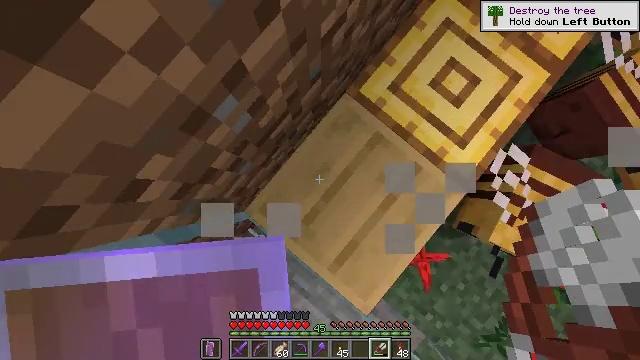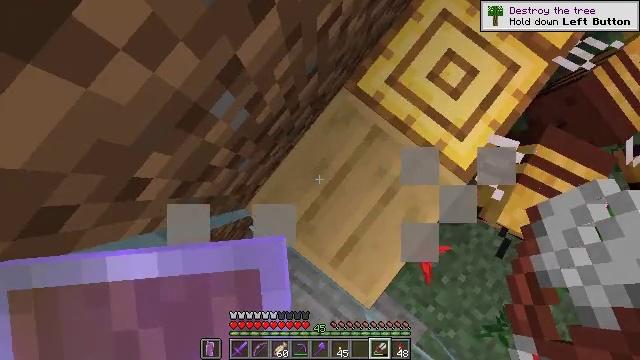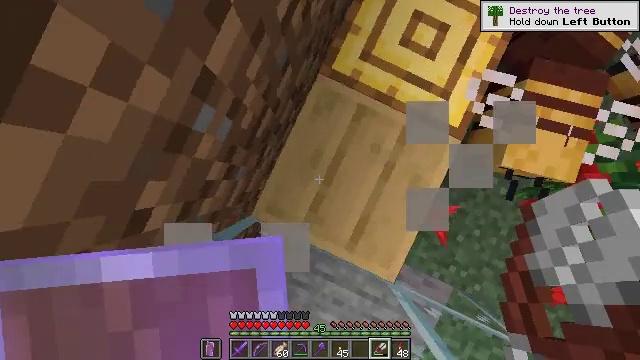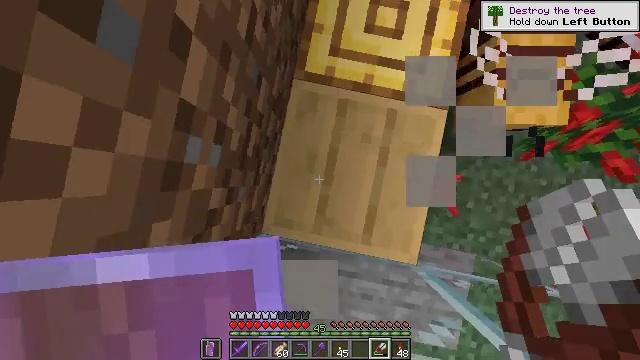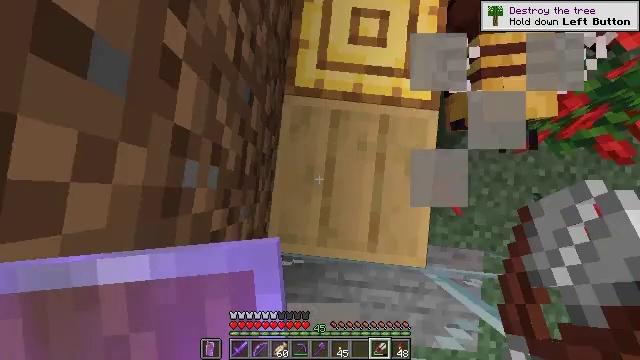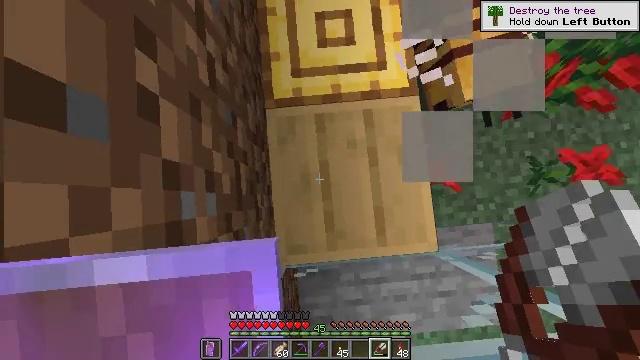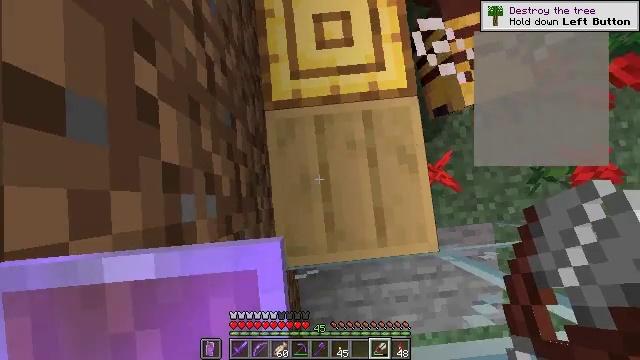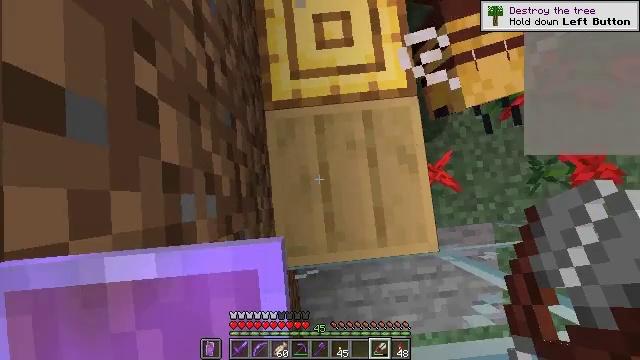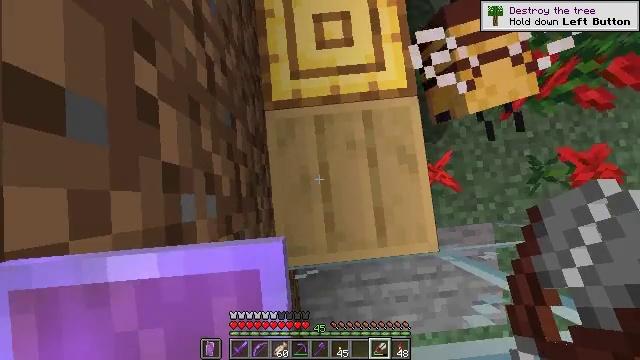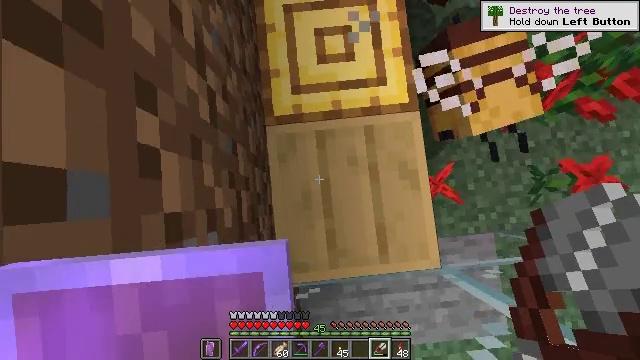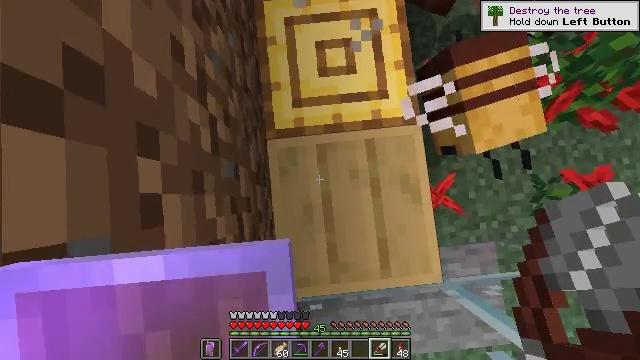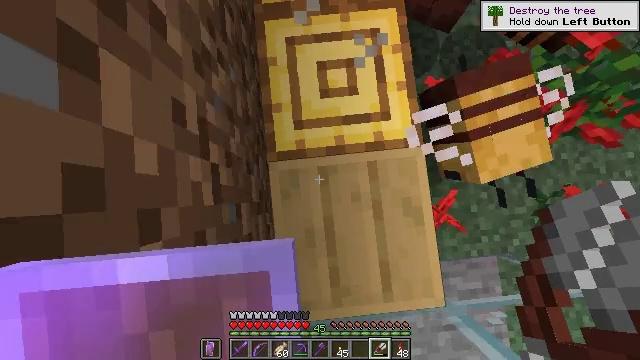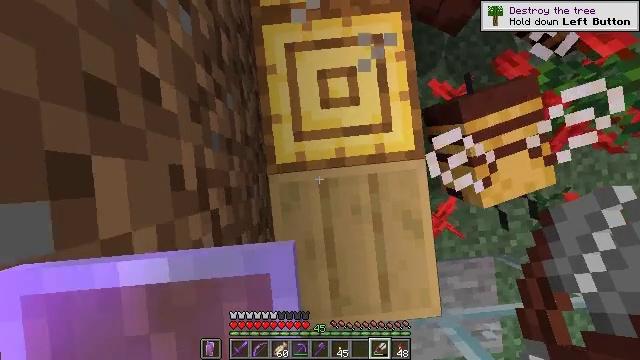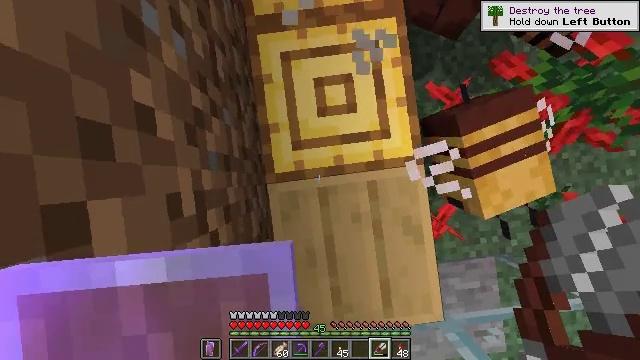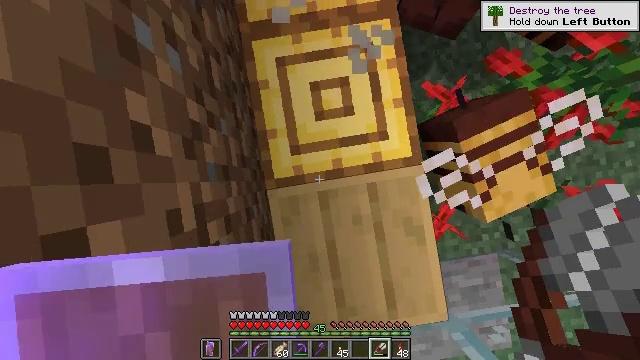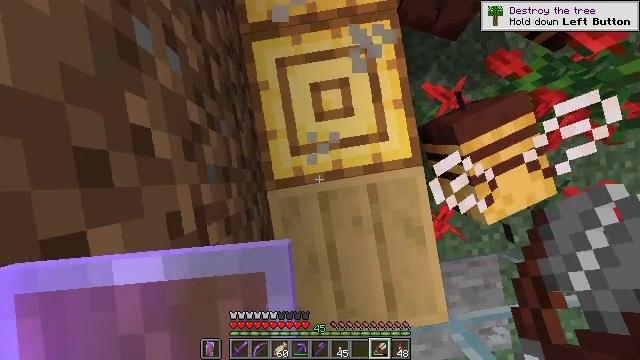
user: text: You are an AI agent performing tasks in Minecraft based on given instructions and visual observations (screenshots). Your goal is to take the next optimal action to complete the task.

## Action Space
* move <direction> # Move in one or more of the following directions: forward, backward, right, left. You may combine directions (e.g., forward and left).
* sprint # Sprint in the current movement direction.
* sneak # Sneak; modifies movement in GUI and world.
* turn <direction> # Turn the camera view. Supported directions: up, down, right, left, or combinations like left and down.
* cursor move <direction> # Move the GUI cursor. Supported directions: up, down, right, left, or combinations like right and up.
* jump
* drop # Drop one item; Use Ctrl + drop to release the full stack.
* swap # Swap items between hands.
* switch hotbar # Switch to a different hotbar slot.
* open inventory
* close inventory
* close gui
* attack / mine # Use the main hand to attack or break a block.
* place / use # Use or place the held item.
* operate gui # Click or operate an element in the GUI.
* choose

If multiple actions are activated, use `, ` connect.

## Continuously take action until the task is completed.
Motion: motion action
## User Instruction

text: Break the light blue shulker box to move it.
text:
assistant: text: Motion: turn right
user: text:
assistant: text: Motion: turn right and down
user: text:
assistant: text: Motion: turn right
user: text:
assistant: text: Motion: turn right and up
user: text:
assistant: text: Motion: turn right and up
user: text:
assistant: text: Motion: no_op
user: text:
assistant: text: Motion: no_op
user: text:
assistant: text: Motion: no_op
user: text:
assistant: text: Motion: move forward
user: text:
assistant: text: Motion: move forward
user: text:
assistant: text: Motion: move forward
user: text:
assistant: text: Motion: turn down
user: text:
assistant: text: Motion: turn right and down
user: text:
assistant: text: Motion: turn right and down
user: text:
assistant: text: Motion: no_op
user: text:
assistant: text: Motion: no_op
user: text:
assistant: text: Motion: no_op
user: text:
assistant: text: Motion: move back
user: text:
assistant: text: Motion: move back
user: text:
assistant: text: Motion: no_op
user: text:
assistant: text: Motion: no_op
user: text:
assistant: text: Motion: no_op
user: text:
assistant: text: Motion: no_op
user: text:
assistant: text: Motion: no_op
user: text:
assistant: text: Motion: use / place
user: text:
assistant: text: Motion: use / place
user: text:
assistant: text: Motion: no_op
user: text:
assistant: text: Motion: turn up
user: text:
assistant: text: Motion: move forward, turn up
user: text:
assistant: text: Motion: move forward, turn up